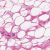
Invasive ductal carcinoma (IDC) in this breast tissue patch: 0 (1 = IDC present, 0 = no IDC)